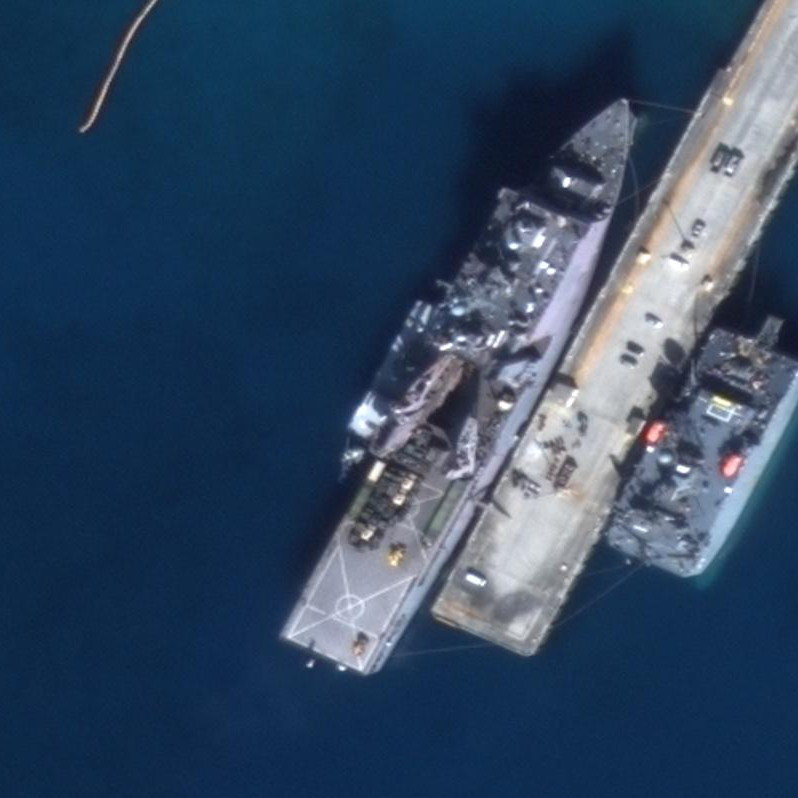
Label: combat